Interaction volume radius: 5 \u00c5
Interaction volume height: 25 \u00c5
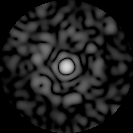
Disorder parameter: 0.8666